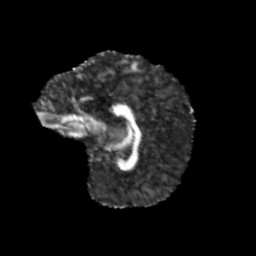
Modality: FA
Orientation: sagittal
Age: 9
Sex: male
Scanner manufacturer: siemens
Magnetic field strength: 3 T
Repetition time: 3.8 s
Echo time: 0.07 s